Question: I want to change the standard css style of the beaneditform but can't find the file (default.css) in eclipse or on my local computer?!
any ideas?

this folder assets is not existing in my workspace, where is this file default.css?
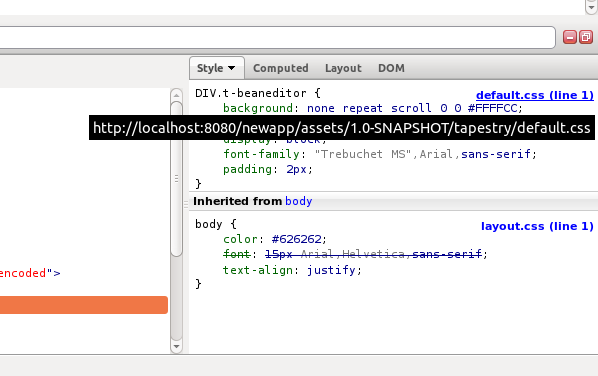
Answer: The file is located in the Tapestry Core JAR in the 'org.apache.tapestry5' package. Don't edit it, instead just override the values with your own CSS with a CSS selector that is at least equally specific.
This is also explained nicely in the <URL>.